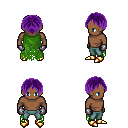
a pixel art fantasy rpg character, male body template, human, dark skin, green tattered cape, teal pants, purple parted hairstyle, metal gloves, gold boots, four views (front, back, left, right), 2x2 character sprite sheet, small pixel art, hard edges, no anti-aliasing